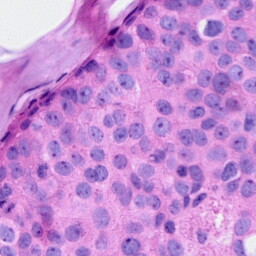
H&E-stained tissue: Breast